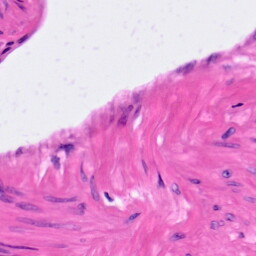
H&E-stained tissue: Pancreatic